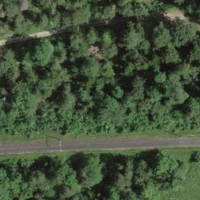
EUNIS habitat code: 44
Species observed at this site:
Melittis melissophyllum